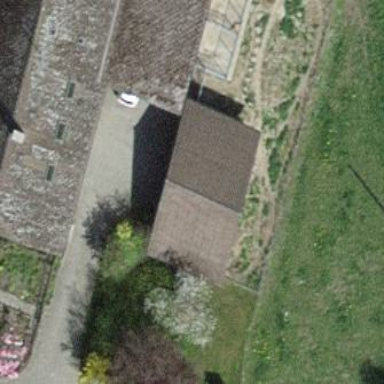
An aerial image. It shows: View of roof of building.